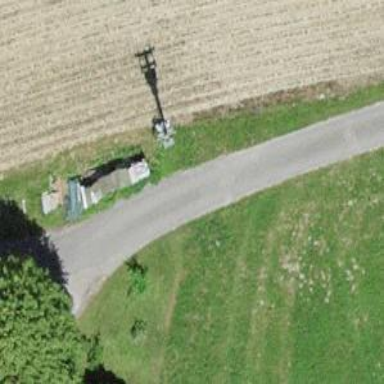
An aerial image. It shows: Minor power line.